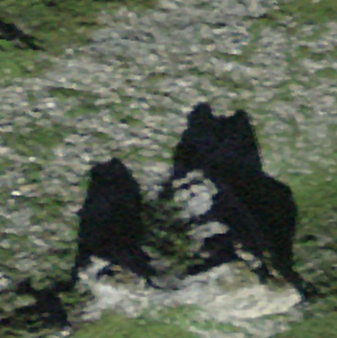
Label: bouldering_area